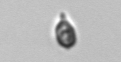
Label: Cryptophyta